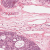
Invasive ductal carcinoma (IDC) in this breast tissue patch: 0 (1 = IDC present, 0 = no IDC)